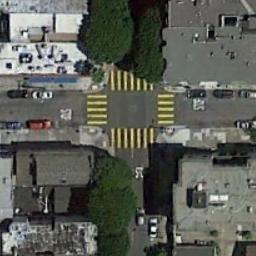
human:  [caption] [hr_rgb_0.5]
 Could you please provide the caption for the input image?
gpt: There are many houses near the crossroads .

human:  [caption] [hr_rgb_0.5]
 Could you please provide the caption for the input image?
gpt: An intersection with sparse traffic is between some dense buildings .

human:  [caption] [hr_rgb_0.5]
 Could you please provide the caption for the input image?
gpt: There are many cars in the open space near the intersection .

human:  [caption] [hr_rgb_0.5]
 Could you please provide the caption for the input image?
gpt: There are several moving vehicles on the road at the intersection, With many buildings and some trees around the intersection .

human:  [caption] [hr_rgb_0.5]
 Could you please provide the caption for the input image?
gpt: There are some green trees beside the intersection with yellow crosswalks .